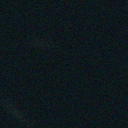
Screen state: off